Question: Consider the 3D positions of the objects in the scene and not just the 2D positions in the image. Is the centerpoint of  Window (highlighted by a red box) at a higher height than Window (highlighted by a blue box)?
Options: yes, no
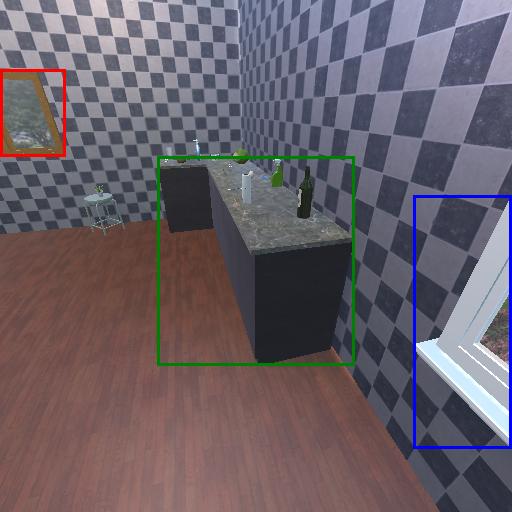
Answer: yes